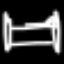
Label: bed